Field crop: tomato
Growth stage: 2
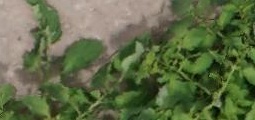
Species: tomato